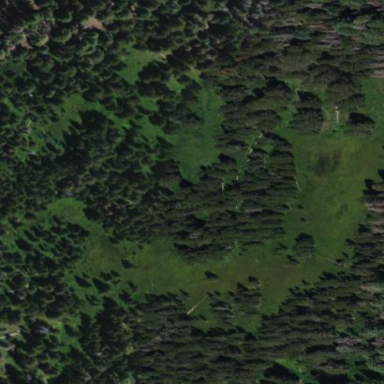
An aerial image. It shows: Beautiful meadow.